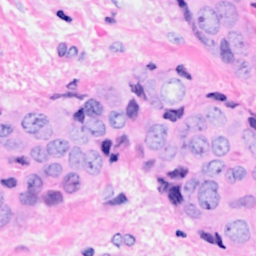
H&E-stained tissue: Breast